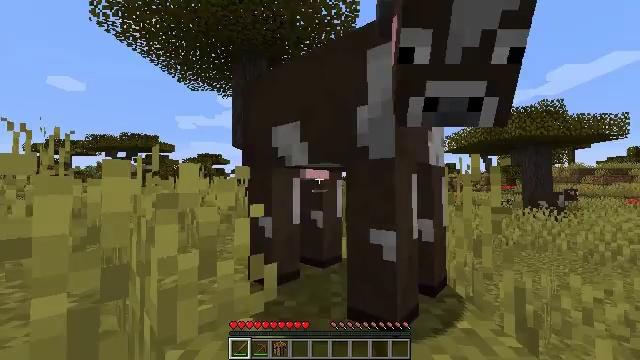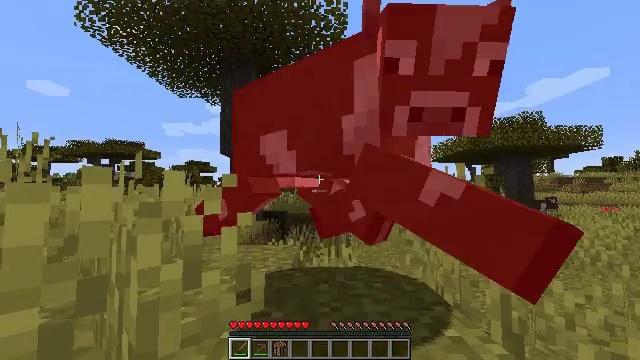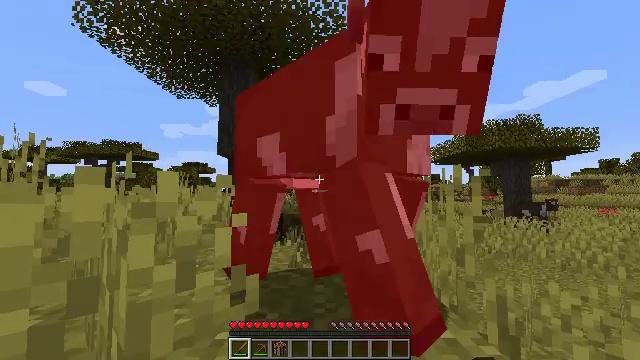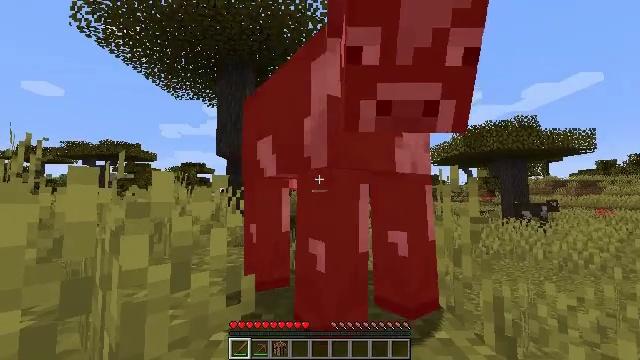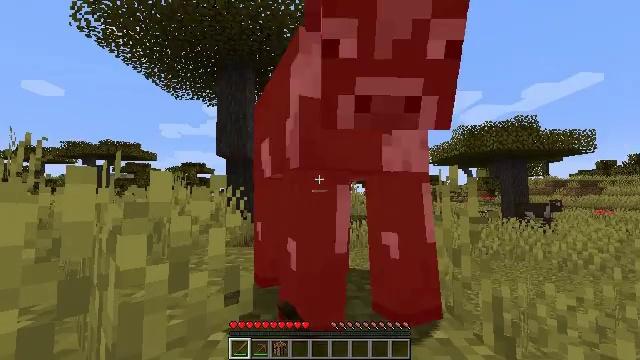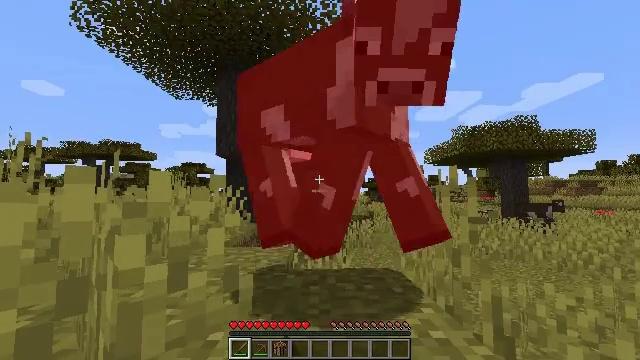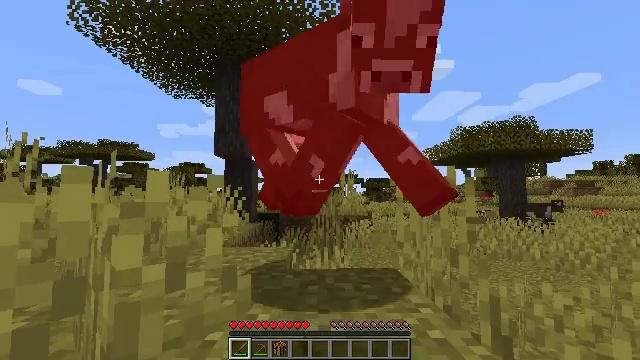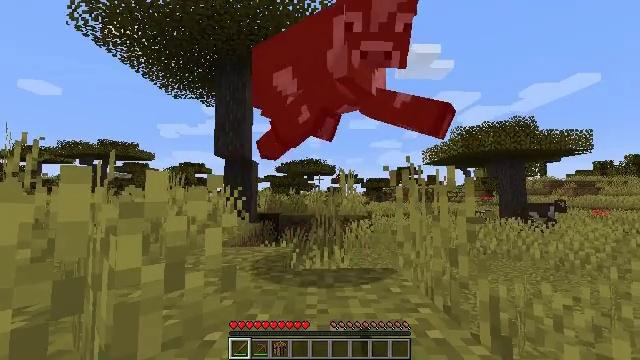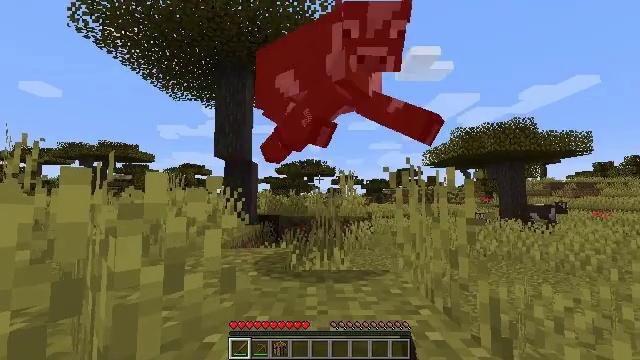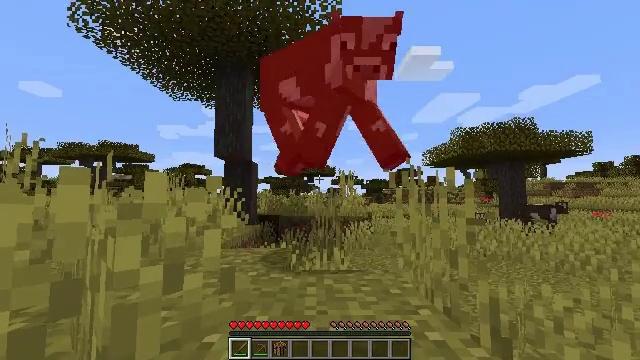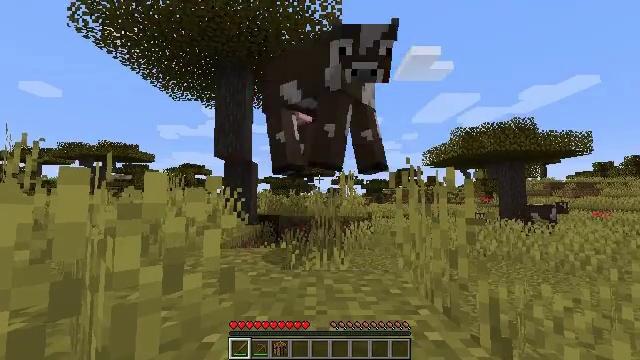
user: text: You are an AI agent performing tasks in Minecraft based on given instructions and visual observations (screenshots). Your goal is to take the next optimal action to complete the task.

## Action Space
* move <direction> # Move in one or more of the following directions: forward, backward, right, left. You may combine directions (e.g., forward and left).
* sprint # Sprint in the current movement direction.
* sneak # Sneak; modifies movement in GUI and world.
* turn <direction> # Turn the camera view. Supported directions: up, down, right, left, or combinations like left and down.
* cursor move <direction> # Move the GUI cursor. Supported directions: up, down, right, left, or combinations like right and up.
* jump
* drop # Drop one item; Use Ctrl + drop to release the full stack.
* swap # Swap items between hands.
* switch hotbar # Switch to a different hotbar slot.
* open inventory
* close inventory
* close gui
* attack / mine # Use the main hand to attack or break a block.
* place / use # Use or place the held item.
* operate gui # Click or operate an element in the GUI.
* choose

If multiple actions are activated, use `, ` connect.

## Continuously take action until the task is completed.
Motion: motion action
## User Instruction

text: Combat the cow.
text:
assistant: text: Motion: move forward, turn right and up, attack / mine
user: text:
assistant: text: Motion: move forward
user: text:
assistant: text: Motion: move forward, attack / mine
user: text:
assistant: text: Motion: move forward, attack / mine
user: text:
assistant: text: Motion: move forward
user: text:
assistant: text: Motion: move forward, attack / mine
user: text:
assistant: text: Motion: move forward, attack / mine
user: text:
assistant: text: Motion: move forward, attack / mine
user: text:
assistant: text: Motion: move forward
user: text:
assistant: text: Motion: move forward
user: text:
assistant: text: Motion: attack / mine